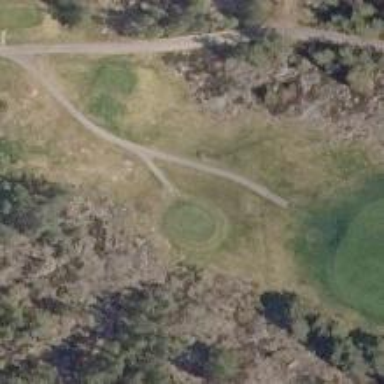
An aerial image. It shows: Service road used as golf cart path.